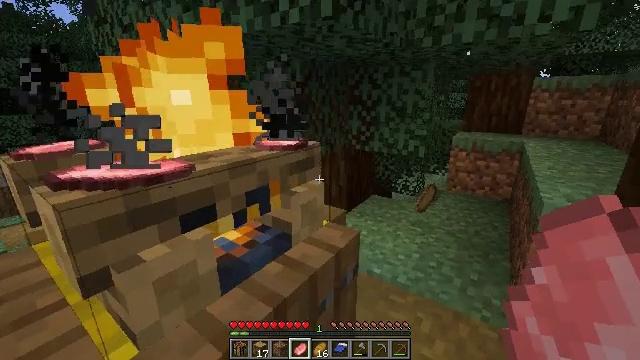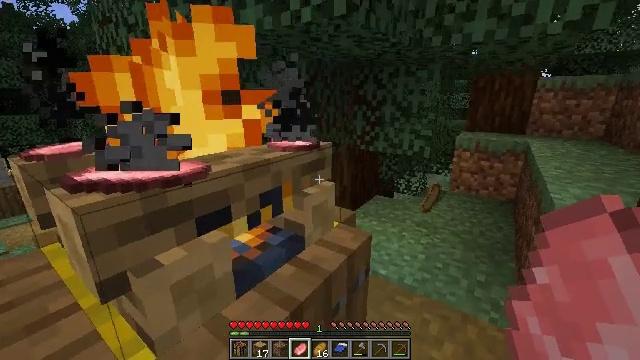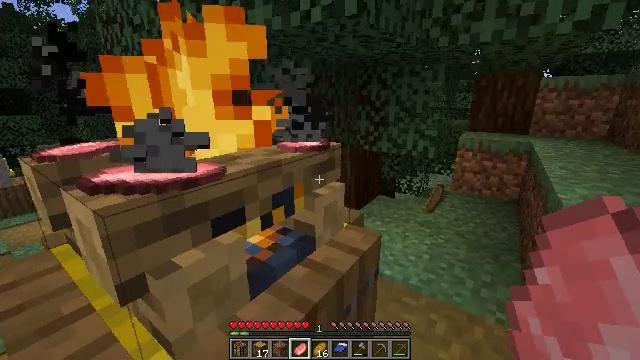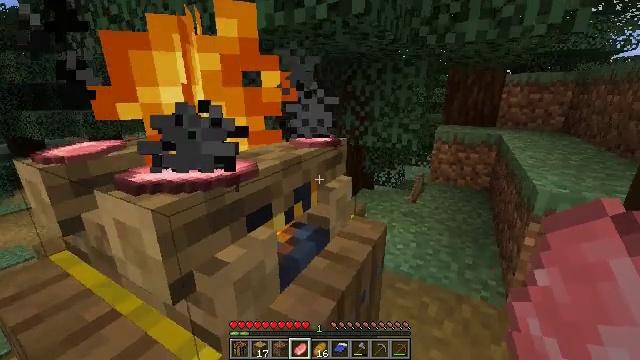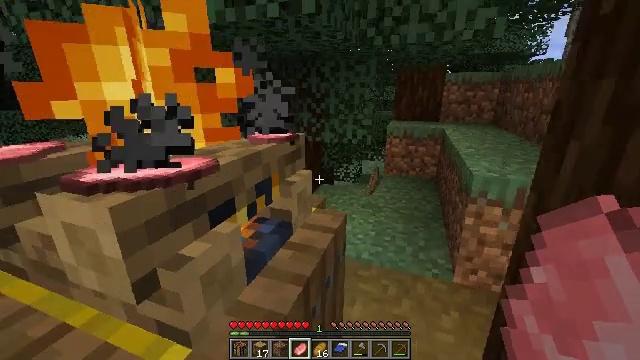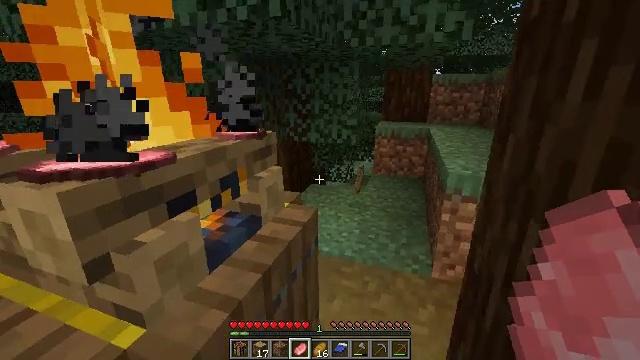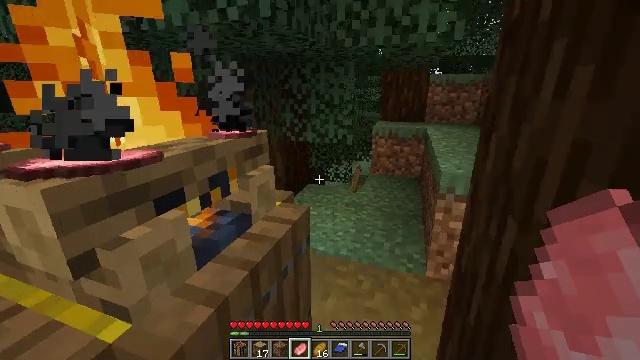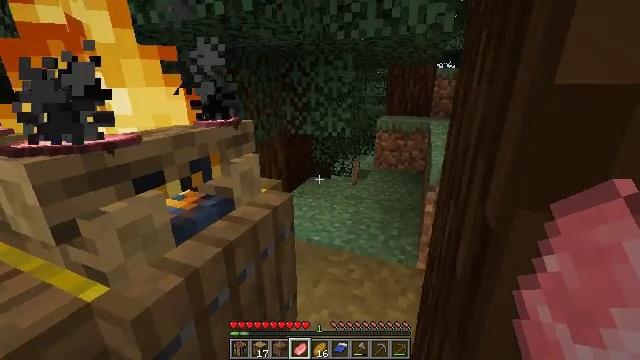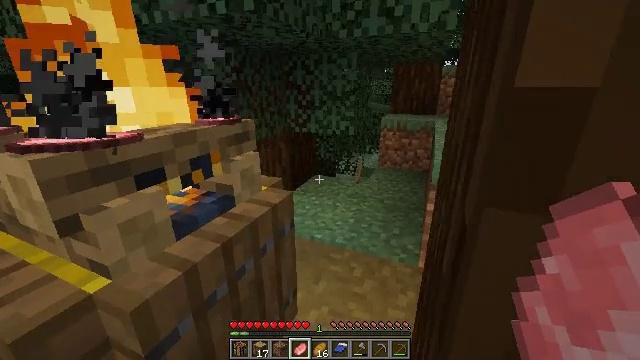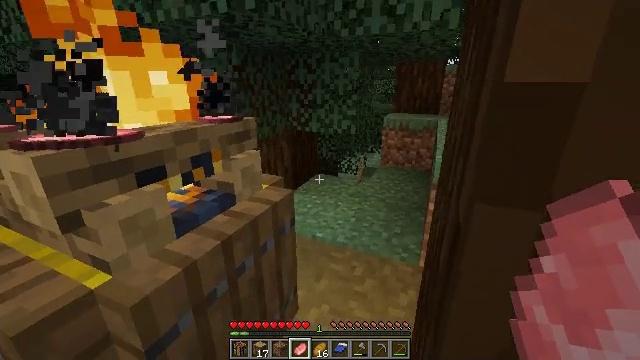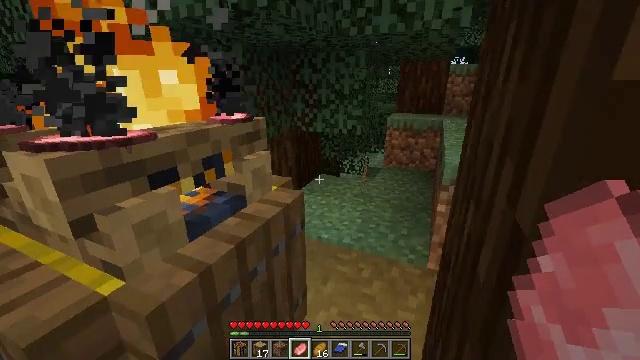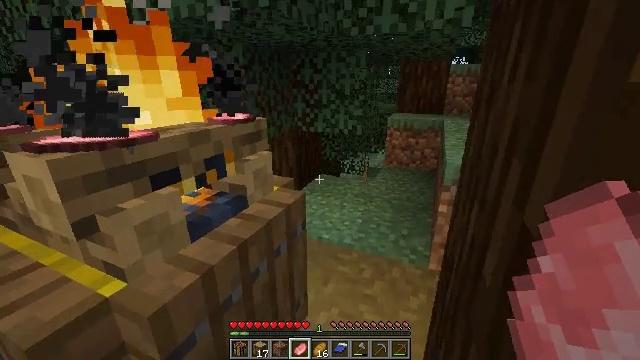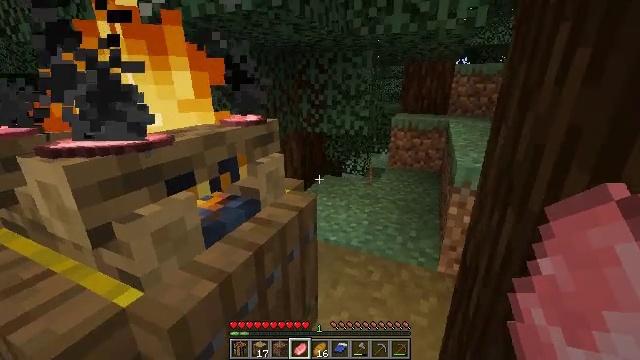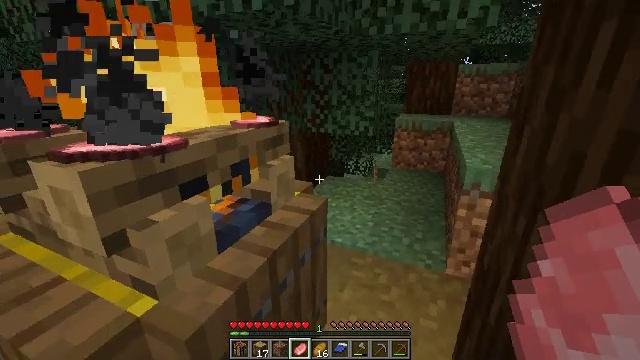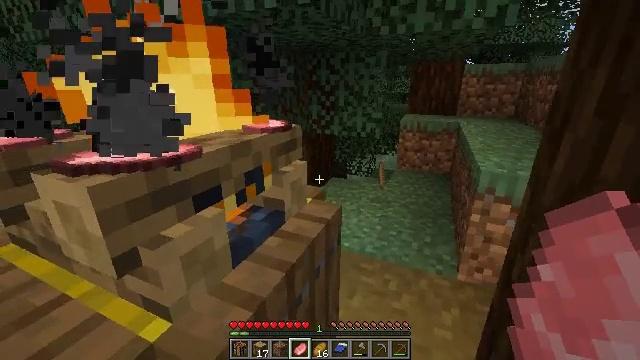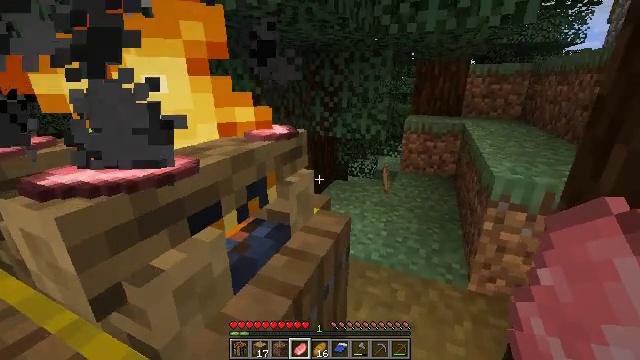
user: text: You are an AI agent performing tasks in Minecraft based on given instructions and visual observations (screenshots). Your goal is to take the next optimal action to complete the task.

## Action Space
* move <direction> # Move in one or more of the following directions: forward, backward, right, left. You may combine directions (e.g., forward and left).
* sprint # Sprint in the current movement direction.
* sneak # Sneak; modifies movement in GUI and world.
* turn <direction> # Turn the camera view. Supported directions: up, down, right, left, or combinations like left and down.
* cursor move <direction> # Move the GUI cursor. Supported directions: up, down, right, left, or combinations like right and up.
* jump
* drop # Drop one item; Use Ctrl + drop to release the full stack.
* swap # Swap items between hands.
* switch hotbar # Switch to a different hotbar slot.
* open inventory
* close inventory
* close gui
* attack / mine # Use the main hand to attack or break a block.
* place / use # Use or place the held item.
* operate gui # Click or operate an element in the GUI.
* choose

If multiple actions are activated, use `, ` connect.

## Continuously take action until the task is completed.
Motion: motion action
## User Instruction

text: Gather mossy cobblestone from a dungeon or ruin.
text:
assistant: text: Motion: move left
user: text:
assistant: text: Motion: move left
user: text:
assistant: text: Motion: move left, turn right and down
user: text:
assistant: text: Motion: move right, turn right
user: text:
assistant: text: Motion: move right
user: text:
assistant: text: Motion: move forward and move right
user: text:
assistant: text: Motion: move forward and move right, turn left and down
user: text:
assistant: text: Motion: move forward, turn left
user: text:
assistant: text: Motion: move forward
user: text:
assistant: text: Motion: move forward
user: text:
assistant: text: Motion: move forward
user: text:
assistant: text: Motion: move forward
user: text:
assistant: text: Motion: move forward
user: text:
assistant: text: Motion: move forward
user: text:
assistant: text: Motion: move forward and move left
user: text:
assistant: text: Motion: move forward and move left
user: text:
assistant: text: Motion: move forward and move left, turn right
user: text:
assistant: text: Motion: move forward, turn right
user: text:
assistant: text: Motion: move forward
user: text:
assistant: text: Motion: move forward, turn left
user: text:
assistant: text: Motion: move forward, turn left and down
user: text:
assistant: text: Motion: move forward
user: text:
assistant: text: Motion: move forward
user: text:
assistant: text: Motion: move forward, turn left
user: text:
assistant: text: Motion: move forward, turn left and down
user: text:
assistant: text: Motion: move forward, turn left and down
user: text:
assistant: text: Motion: move forward and move right, turn left
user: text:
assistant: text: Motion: move forward and move right, turn left and down
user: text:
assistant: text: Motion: move forward and move right, turn left
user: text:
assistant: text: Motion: move forward and move right, turn left